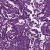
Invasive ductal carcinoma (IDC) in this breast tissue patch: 1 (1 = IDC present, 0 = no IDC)